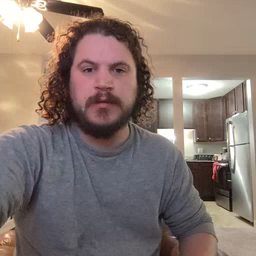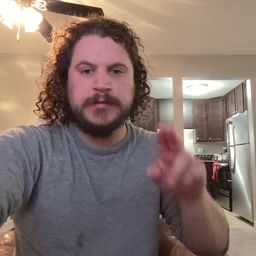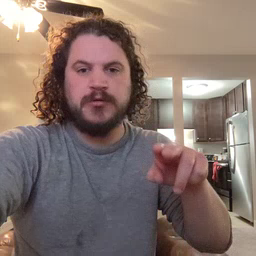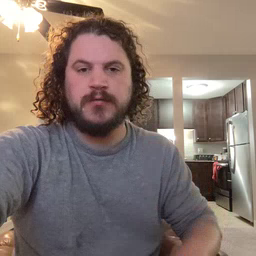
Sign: chair